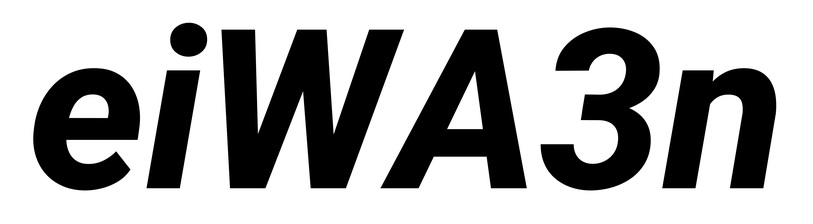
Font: Roboto-Italic_ExtraBold_Italic